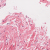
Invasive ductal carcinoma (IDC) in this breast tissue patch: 0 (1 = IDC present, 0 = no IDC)